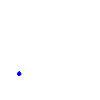
Particle: pion